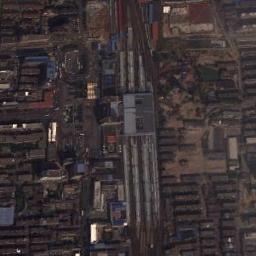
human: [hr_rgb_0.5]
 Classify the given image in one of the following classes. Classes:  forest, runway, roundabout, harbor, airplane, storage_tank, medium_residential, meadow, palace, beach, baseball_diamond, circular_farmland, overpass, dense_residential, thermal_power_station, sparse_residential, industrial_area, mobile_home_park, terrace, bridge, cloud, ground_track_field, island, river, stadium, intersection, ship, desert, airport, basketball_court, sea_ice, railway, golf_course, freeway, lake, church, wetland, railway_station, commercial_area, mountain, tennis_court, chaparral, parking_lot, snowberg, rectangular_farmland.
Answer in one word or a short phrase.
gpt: railway_station